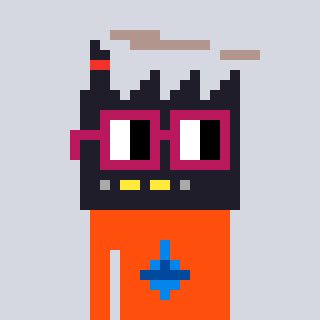
a pixel art character with square dark red glasses, a factory-shaped head and a orange-colored body on a cool background